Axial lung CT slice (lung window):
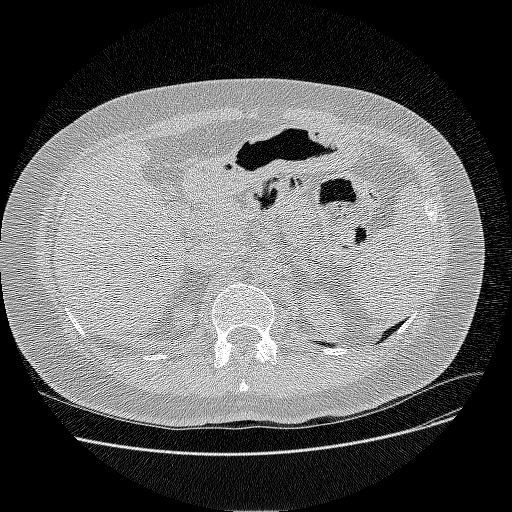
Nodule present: no